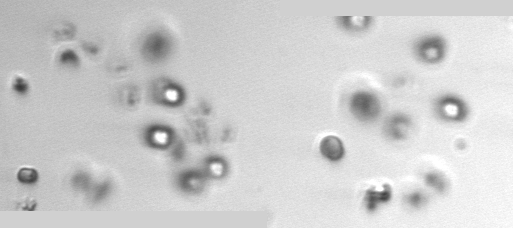
Label: Phaeocystis